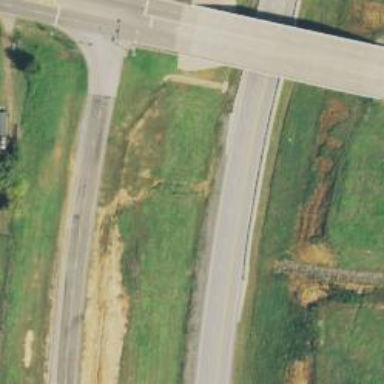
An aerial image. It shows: Trunk highway with expressway features.